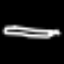
Label: pencil